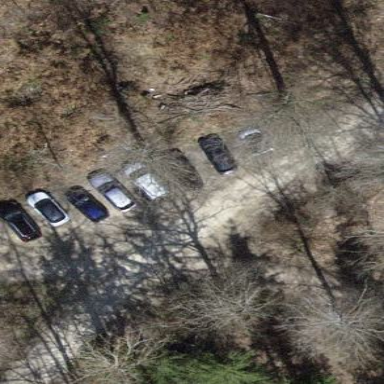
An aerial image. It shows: Parking area.